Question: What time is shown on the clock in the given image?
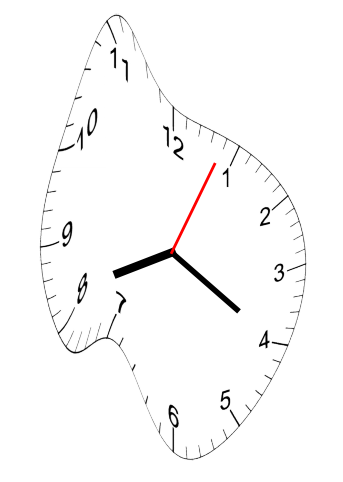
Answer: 08:20:04